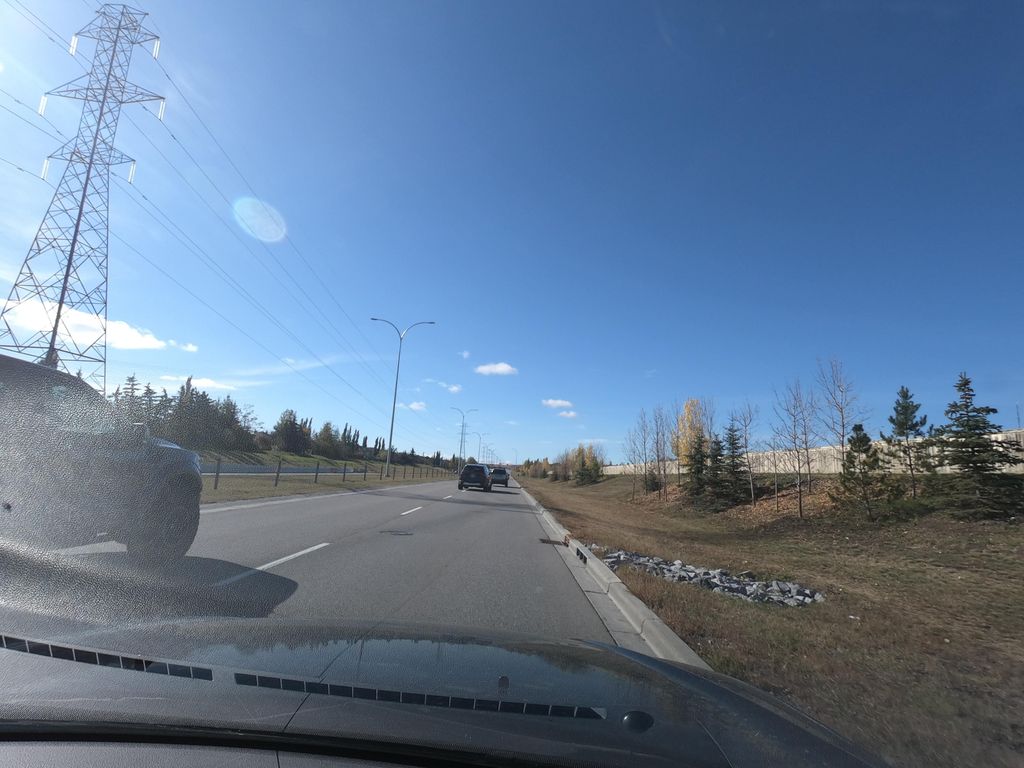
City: calgary